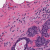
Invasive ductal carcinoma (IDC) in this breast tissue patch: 0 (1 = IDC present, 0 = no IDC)